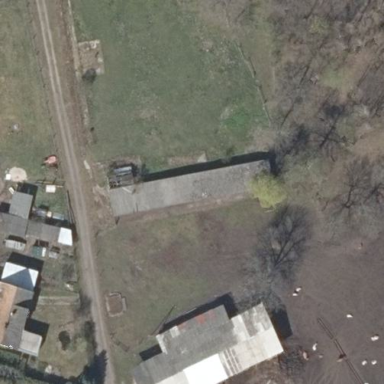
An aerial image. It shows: Farmyard area.